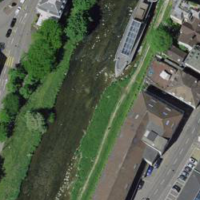
EUNIS habitat code: 57
Species observed at this site:
Corvus corone
Motacilla cinerea
Gallinula chloropus
Turdus merula
Anas platyrhynchos
Alcedo atthis
Mergus merganser